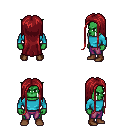
a pixel art fantasy rpg character, male body template, orc, green skin, teal long-sleeve shirt, magenta pants, brunette extra-long hairstyle, brown shoes, four views (front, back, left, right), 2x2 character sprite sheet, small pixel art, hard edges, no anti-aliasing